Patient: sex M, age 66
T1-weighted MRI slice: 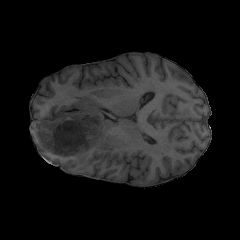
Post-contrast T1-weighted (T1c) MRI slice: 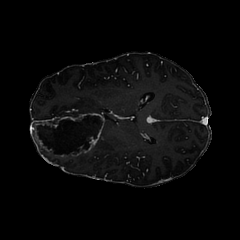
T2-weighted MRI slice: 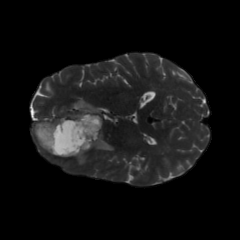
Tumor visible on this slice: yes
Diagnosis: Glioblastoma, IDH-wildtype
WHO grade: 4